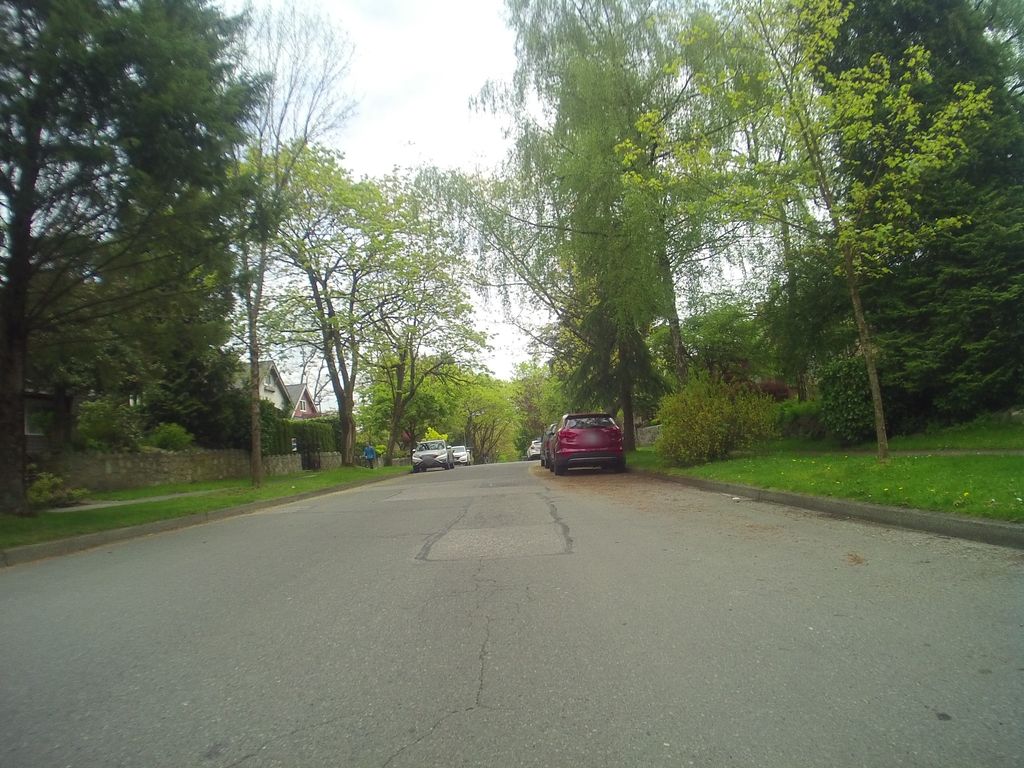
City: vancouver